Question: I'm only publishing in debug mode to test on my local machine and I was hoping the '#if debug' mode would work so that I could test features that I don't want in production yet.
When I publish in debug mode the web.config still has
'''
<system.web>
<compilation debug="true" targetFramework="4.0">
</system.web>
'''
but when I use reflector on the project's dll the code that was like this
'''
#if debug
PlaceHolder1.Visible = true;
#endif
'''
is non-existent. I figure the compiler has removed it.
NOTE: I'm NOT talking about a build, I'm talking about publishing. Doing a debug build works as I expect it to with the code above still present
Is this expected behavior? Is there a way to get the compiler to include those bits of code when I'm publishing in debug mode? Am I going about this all wrong?
In response to @dash's comment my Package/Publish Web settings are:

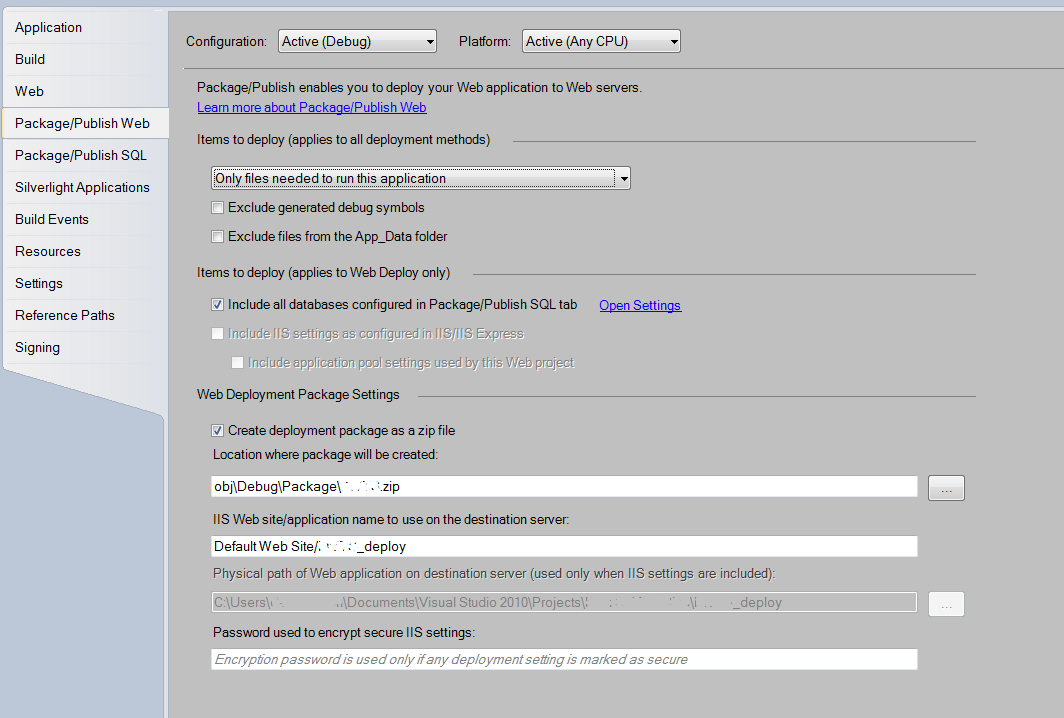
Answer: In Visual Studio:
'''
1. Right click on your project choose properties.
2. Go to the "Build" tab
3. Select Release in the "Configuration" combobox.
4. Check the "Define DEBUG constant"-checkbox.
'''
Make sure you don't forget to remove it before deploying to production.
Edit:
Since you are using lowercase debug you can instead of step 4 enter debug (lowercase) in "Conditional compilation symbols" in step 4: